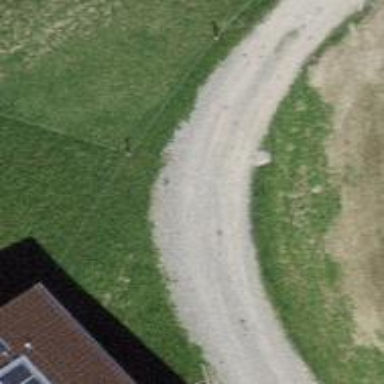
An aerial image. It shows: Track with grade2 tracktype.